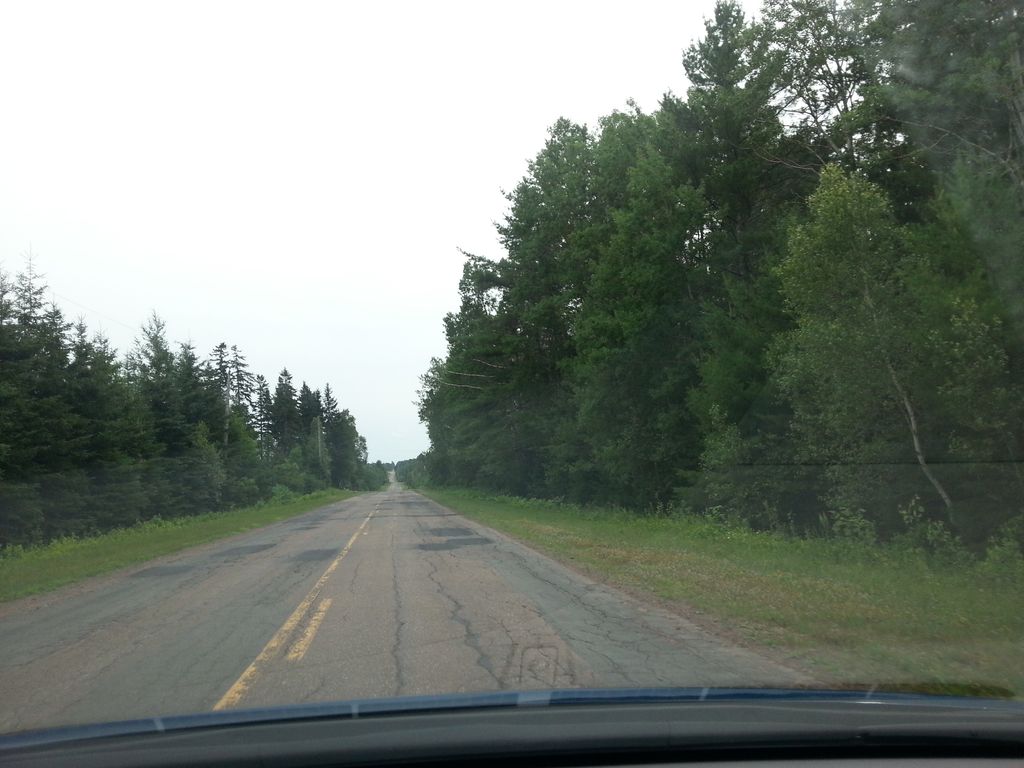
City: charlottetown